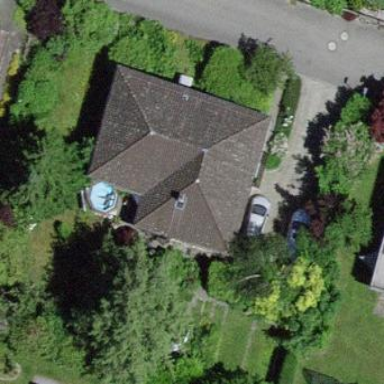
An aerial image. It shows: Detached building.